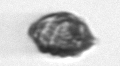
Label: Kryptoperidinium_triquetrum